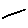
Label: line